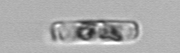
Label: Guinardia_delicatula